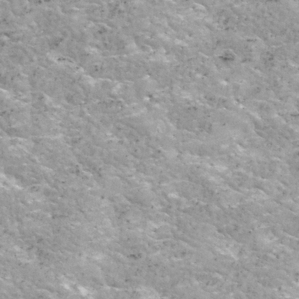
Label: frost